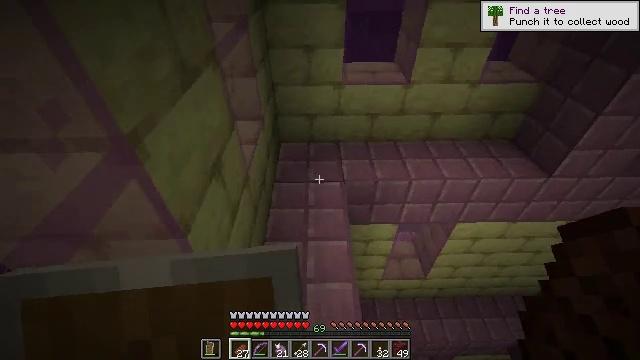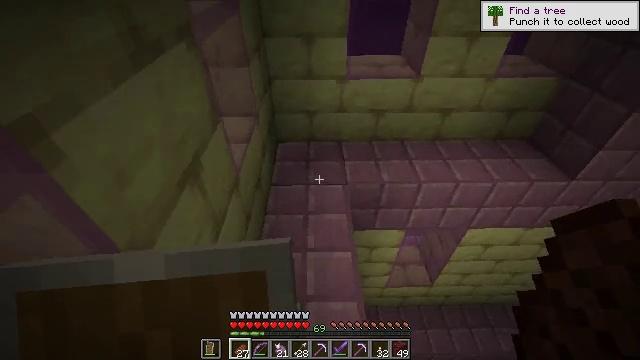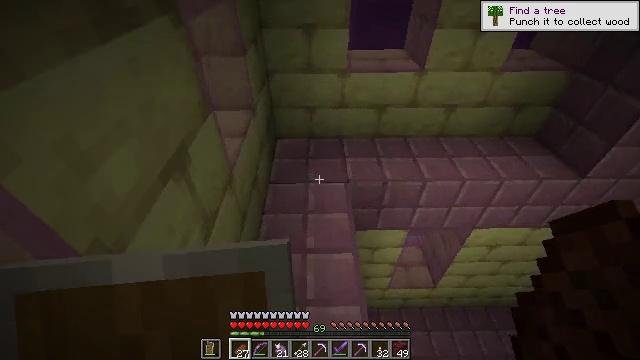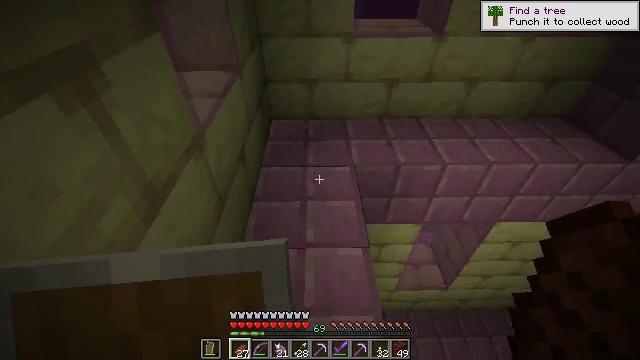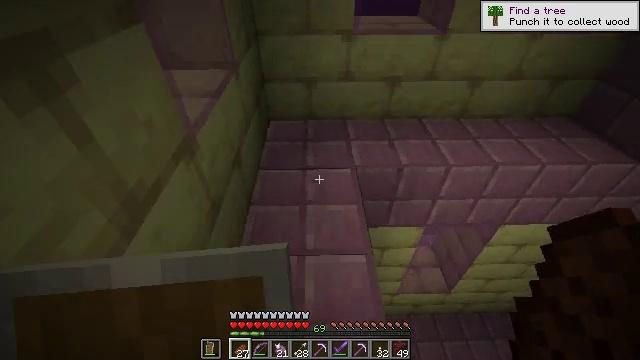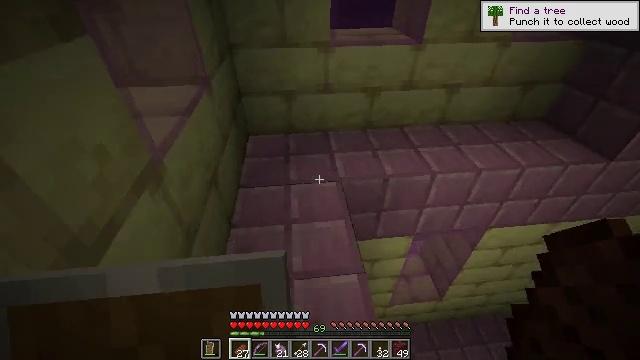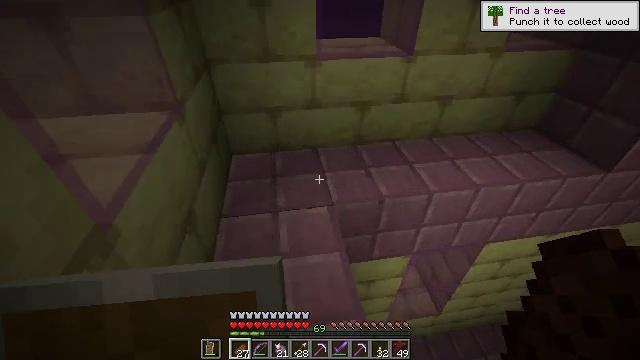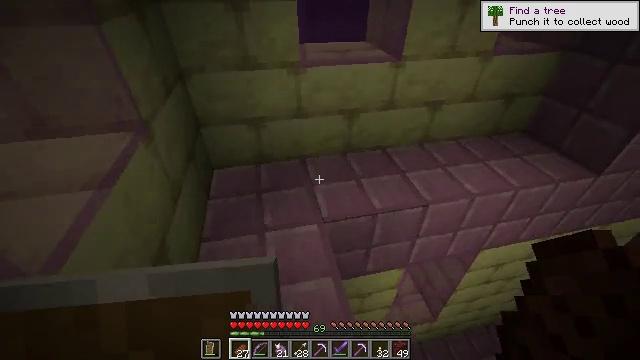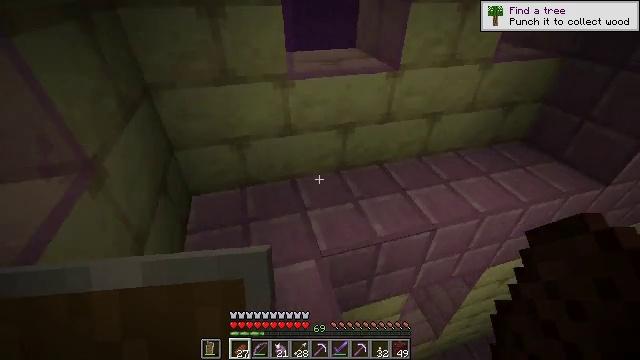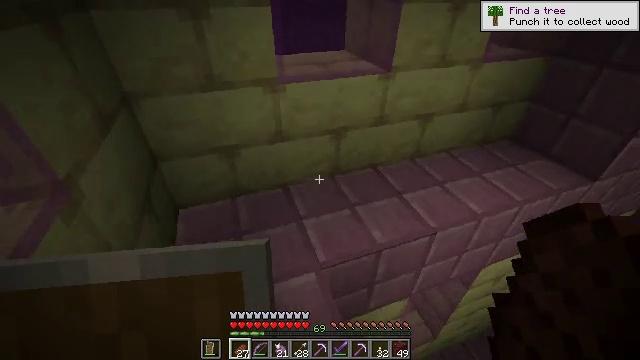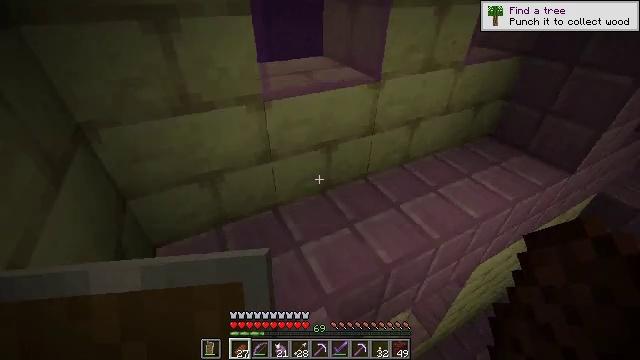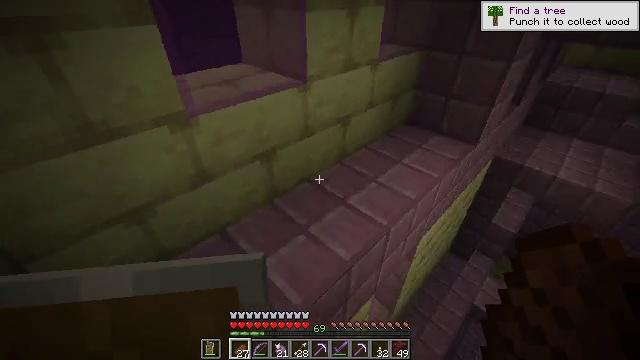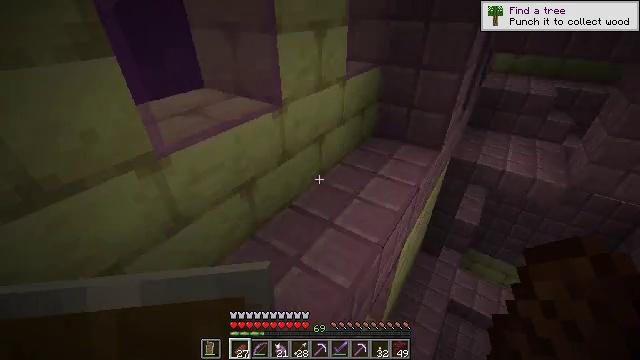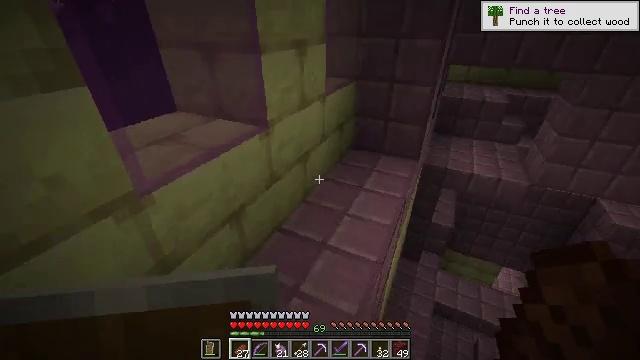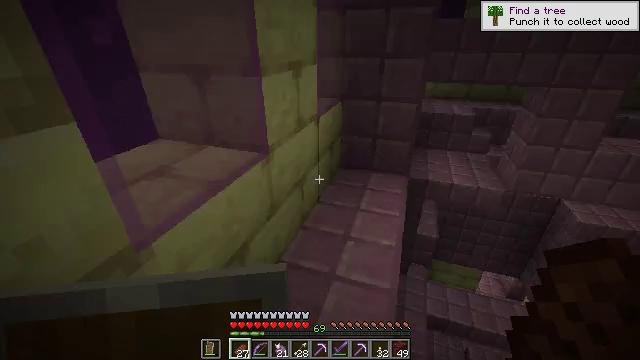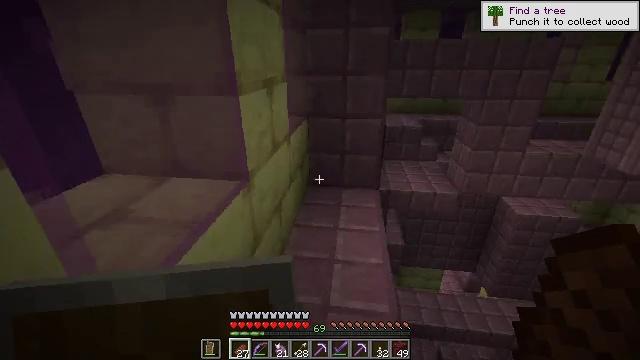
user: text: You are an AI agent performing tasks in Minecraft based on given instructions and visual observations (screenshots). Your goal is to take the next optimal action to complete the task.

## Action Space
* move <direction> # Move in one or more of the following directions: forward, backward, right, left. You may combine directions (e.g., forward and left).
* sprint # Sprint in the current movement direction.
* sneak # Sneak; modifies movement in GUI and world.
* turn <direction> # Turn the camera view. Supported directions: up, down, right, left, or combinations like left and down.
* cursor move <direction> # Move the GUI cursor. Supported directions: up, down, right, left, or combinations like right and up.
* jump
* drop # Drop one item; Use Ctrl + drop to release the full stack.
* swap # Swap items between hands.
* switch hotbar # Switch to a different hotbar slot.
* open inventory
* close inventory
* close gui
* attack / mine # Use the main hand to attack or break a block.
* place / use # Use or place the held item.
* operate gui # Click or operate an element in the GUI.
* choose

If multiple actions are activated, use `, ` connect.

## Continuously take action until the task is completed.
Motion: motion action
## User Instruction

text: Mine a chest to move it.
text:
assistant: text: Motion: move forward
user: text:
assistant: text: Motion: move forward
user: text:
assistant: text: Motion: move forward
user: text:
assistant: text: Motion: move forward
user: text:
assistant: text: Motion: move forward, turn right and up
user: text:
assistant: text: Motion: move forward, turn right
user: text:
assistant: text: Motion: move forward, turn right
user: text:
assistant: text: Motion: move forward and move left, turn right
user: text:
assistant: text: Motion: move forward and move left, turn right
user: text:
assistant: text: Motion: move forward and move left, turn right
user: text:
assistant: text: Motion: move forward and move left, turn right
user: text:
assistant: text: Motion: move forward and move left, turn right and up
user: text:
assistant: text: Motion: move forward and move left, turn right and up
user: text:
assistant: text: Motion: move forward and move left, turn right and up
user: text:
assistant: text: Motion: move forward and move left, turn right and up
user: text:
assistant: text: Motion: move forward and move left, turn right and up
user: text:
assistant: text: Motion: move forward and move left, turn up
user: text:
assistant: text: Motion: move forward and move left, turn left
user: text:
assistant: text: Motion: no_op
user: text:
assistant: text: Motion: no_op
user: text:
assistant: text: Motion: no_op
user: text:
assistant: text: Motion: turn right and down
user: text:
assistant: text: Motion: turn right
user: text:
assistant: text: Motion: turn right and down
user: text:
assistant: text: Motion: turn right and down
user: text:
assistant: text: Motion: turn right
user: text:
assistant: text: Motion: no_op
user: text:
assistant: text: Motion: move right, turn up
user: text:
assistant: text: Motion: move forward and move right, turn left and up
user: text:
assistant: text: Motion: move forward and move right, turn left and up